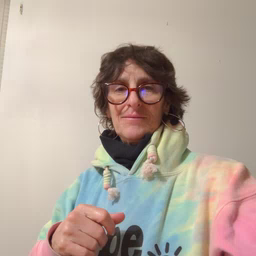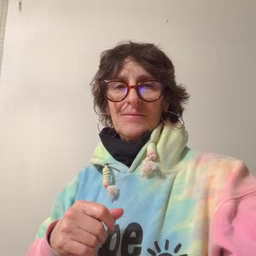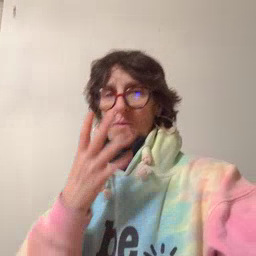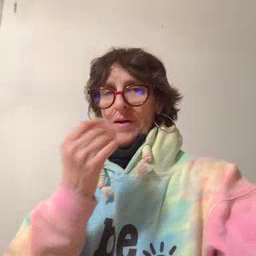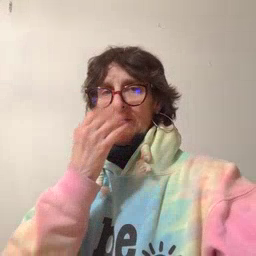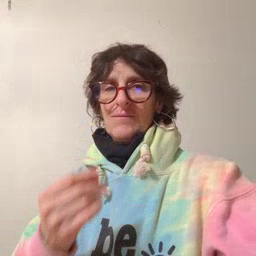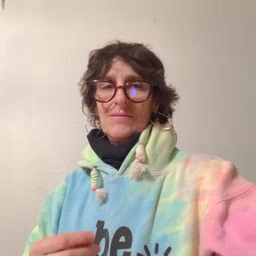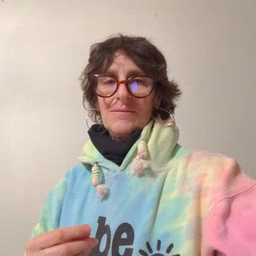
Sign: wolf